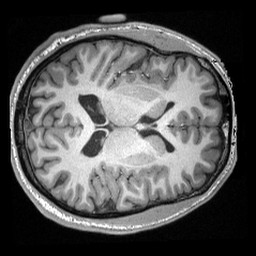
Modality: T1w
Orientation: axial
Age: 22
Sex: male